Field crop: maize
Growth stage: 2
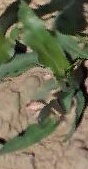
Species: maize